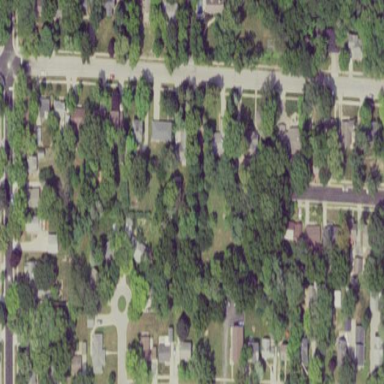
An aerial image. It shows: Single-family residential area.